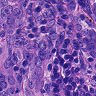
Metastatic tissue present: yes